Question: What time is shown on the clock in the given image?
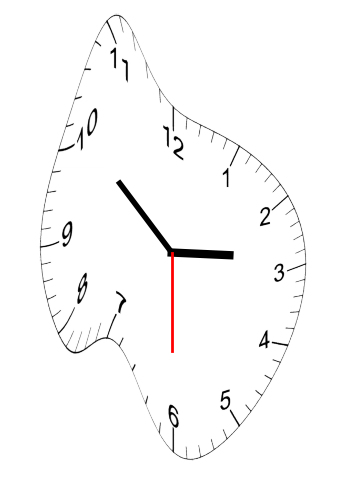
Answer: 02:51:30